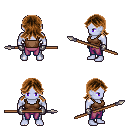
a pixel art fantasy rpg character, male body template, dark elf, purple skin, brown pirate shirt, magenta pants, brown loose hair, metal gloves, spear, four views (front, back, left, right), 2x2 character sprite sheet, small pixel art, hard edges, no anti-aliasing